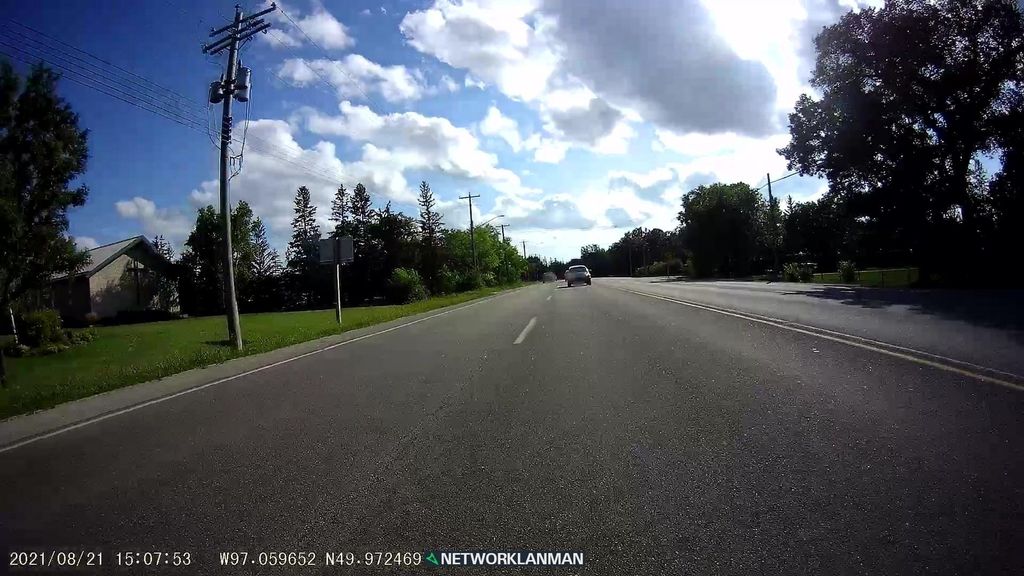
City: winnipeg